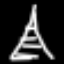
Label: The Eiffel Tower